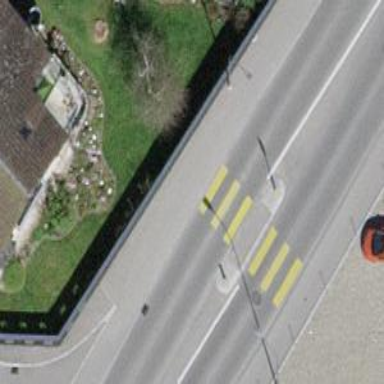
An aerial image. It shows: Uncontrolled zebra crossing with marked island on the road.